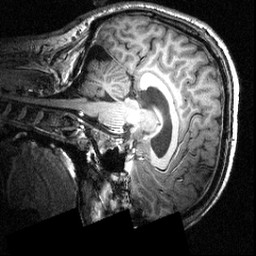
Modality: T1w
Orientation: sagittal
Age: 21
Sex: male
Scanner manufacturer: siemens
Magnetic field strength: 3.951 T
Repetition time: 1.5 s
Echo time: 0.00335 s